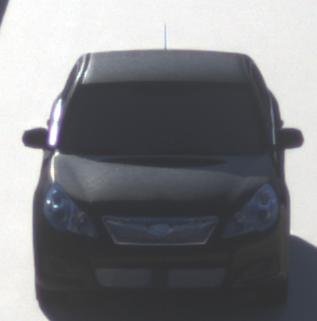
Make: Subaru
Model: Legacy 2.0R
Detailed model: Legacy (IV) Limousine
Model produced from: 2007/09
Model produced until: 2008/10
Doors: 4
Color: black
Road condition: dry road
Daytime: sunrise or sunset
Contrast: medium contrast